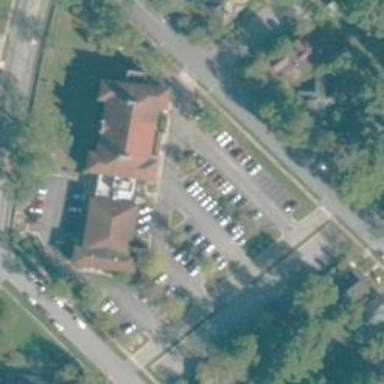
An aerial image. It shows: School.